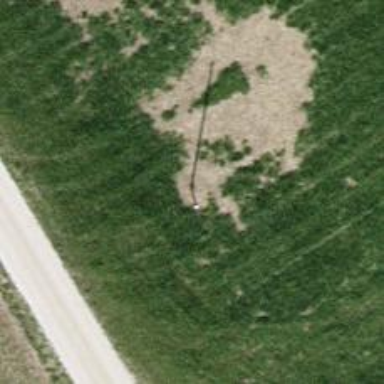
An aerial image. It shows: Power pole.